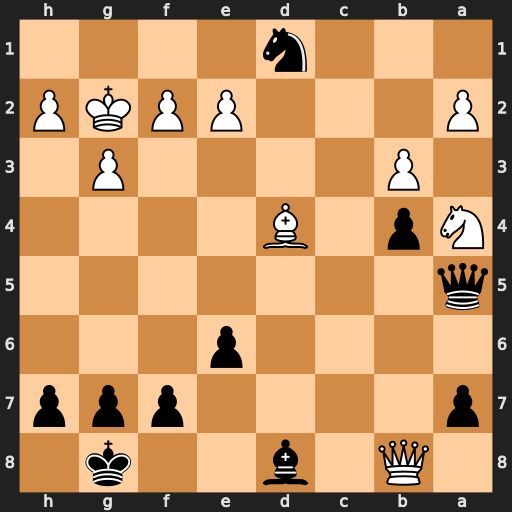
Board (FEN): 1Q1b2k1/p4ppp/4p3/q7/Np1B4/1P4P1/P3PPKP/3n4
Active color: b
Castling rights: -
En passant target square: -
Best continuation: Qd5+ Kg1 Qxd4